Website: lowes
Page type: cart
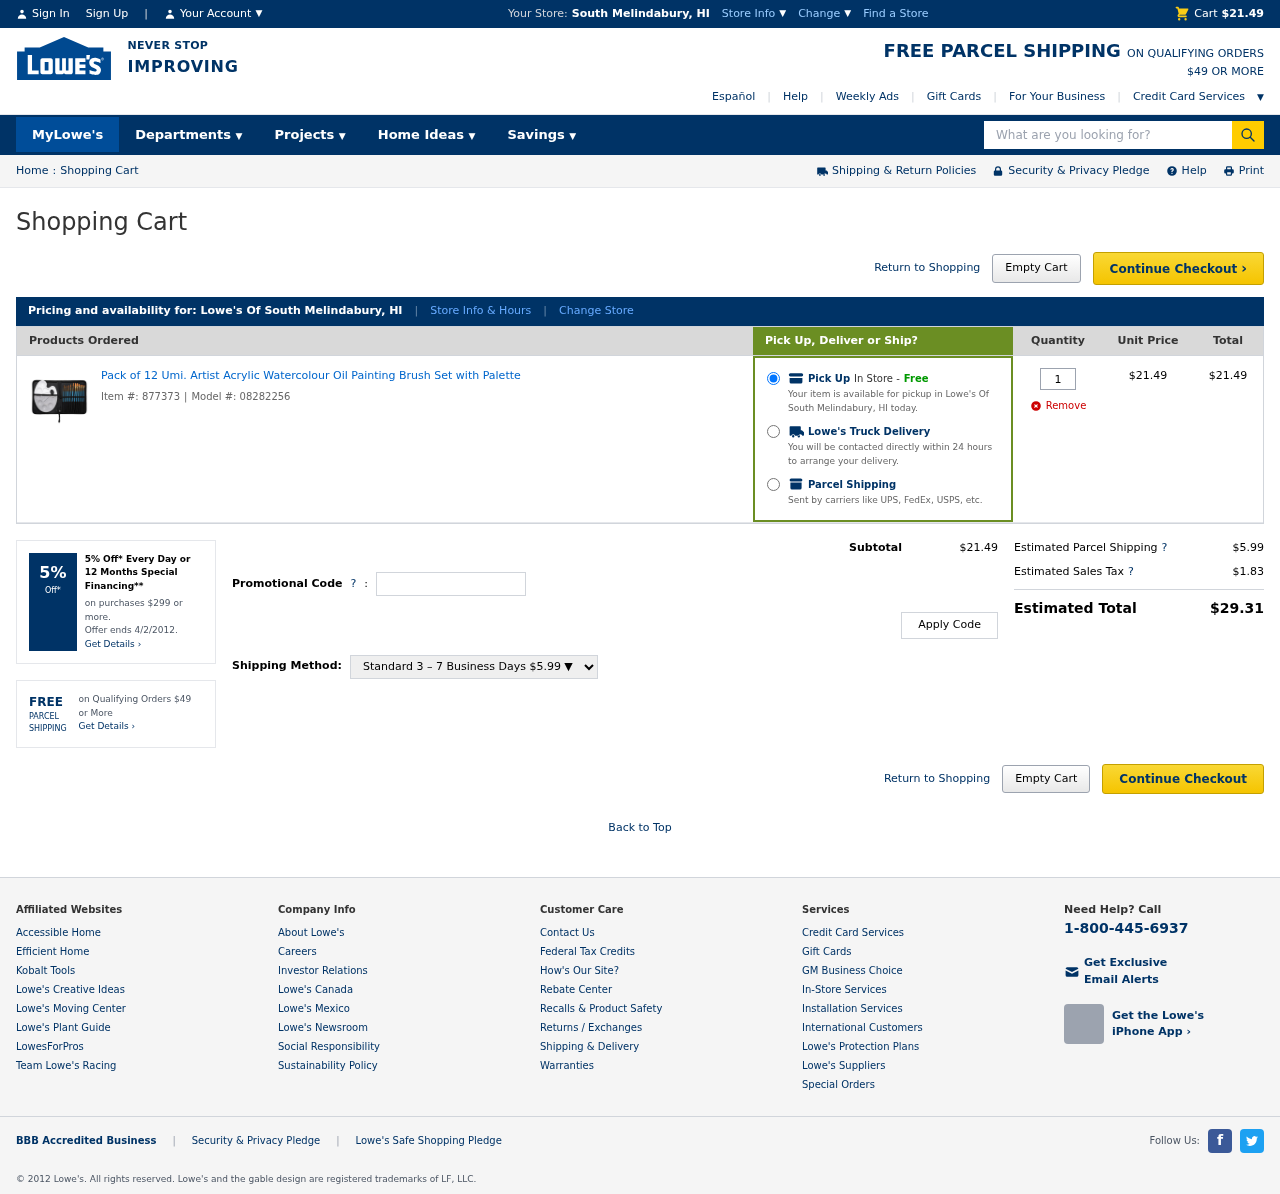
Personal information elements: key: PII_CITY_STATE
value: South Melindabury, HI
Product elements: key: PRODUCT1_NAME
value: Pack of 12 Umi. Artist Acrylic Watercolour Oil Painting Brush Set with Palette
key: PRODUCT1_PRICE
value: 21.49
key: PRODUCT1_QUANTITY
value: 1
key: PRODUCT1_ITEM_NUMBER
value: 877373
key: PRODUCT1_MODEL_NUMBER
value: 08282256
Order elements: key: ORDER_SUBTOTAL
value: $21.49
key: ORDER_ITEM_TOTAL
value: $21.49
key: ORDER_SHIPPING
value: $5.99
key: ORDER_TAX
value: $1.83
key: ORDER_TOTAL
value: $29.31
Search elements: key: HEADER_SEARCH
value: What are you looking for?